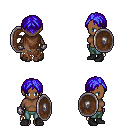
a pixel art fantasy rpg character, female body template, human, dark skin, brown tattered cape, teal pants, blue parted hairstyle, metal gloves, black shoes, shield, four views (front, back, left, right), 2x2 character sprite sheet, small pixel art, hard edges, no anti-aliasing